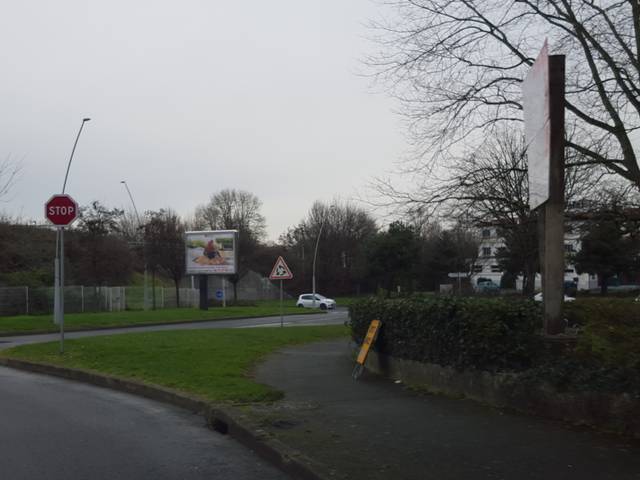
Region: France
Coordinates: 46.681, -1.436